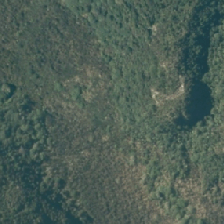
Land cover: herbaceous_freshwater_vege